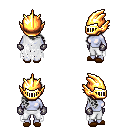
a pixel art fantasy rpg character, female body template, dark elf, purple skin, white tattered cape, white pants, gray right-swept hairstyle, gold helm, metal gloves, brown slippers, four views (front, back, left, right), 2x2 character sprite sheet, small pixel art, hard edges, no anti-aliasing